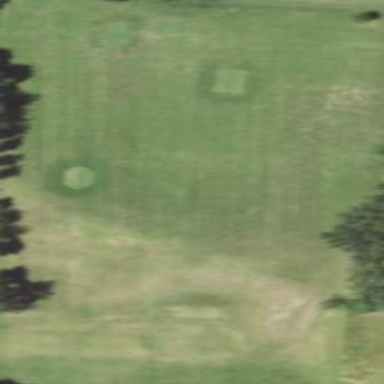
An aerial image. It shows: Grassy area designated as driving range for golf.